Aerial crown-view tile of a tropical tree (Barro Colorado Island, Panama), acquired 20241014:
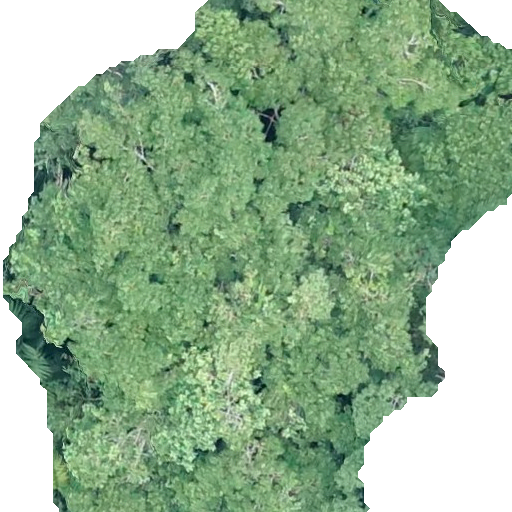
Species: Hura crepitans
GBIF accepted scientific name: Hura crepitans
Crown area: 346.532 m²